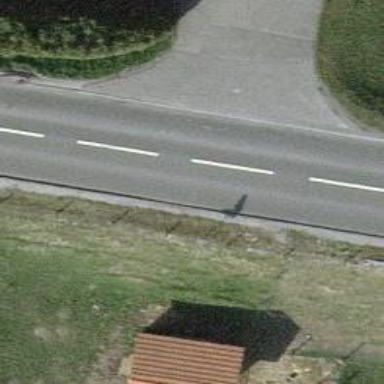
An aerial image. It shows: Guidepost providing information.